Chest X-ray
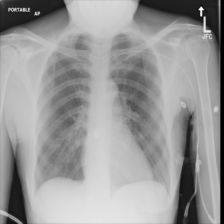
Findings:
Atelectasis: negative
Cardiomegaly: negative
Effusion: negative
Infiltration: negative
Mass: negative
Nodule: negative
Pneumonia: negative
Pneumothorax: negative
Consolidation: negative
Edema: negative
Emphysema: negative
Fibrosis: negative
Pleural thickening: negative
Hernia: negative